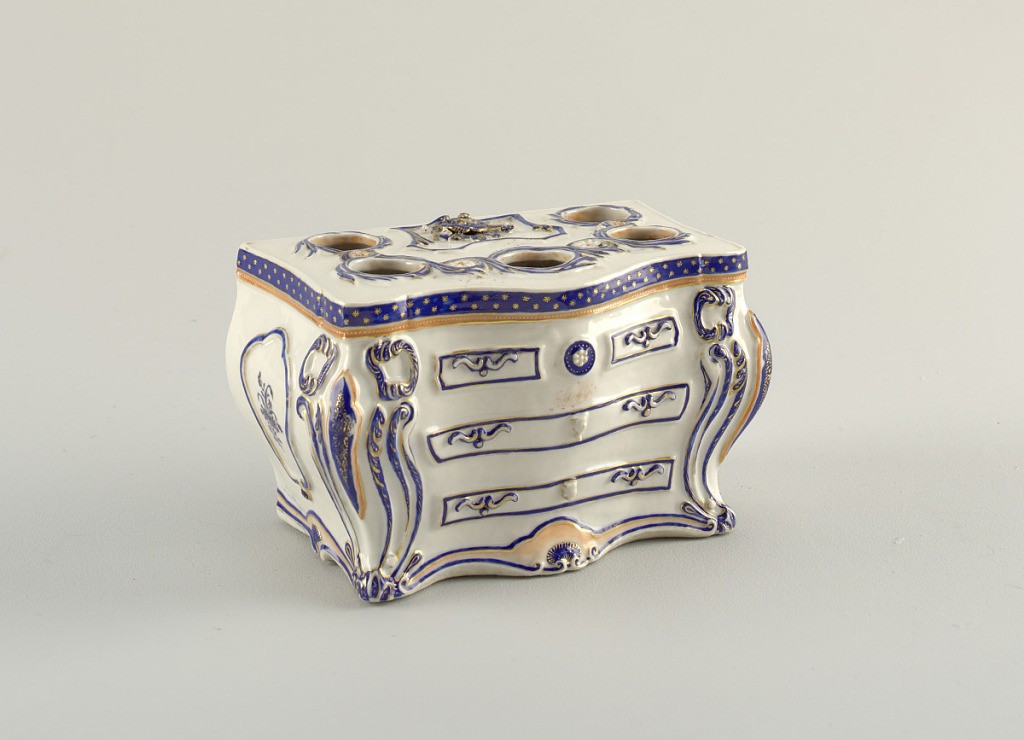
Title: Bulb pot
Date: late 18th century
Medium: Porcelain
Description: A bulb pot in the form of a commode made in porcelain with gilt detail.